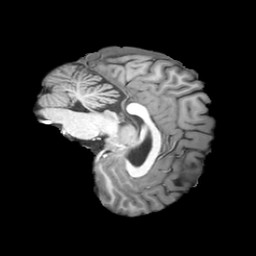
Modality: T1w
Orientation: sagittal